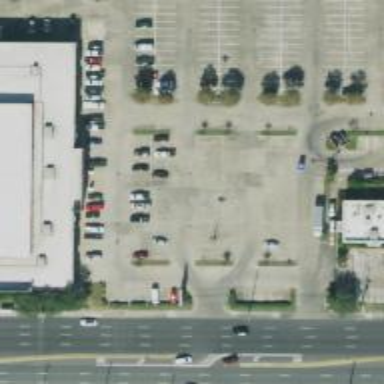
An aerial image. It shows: Parking space is available.